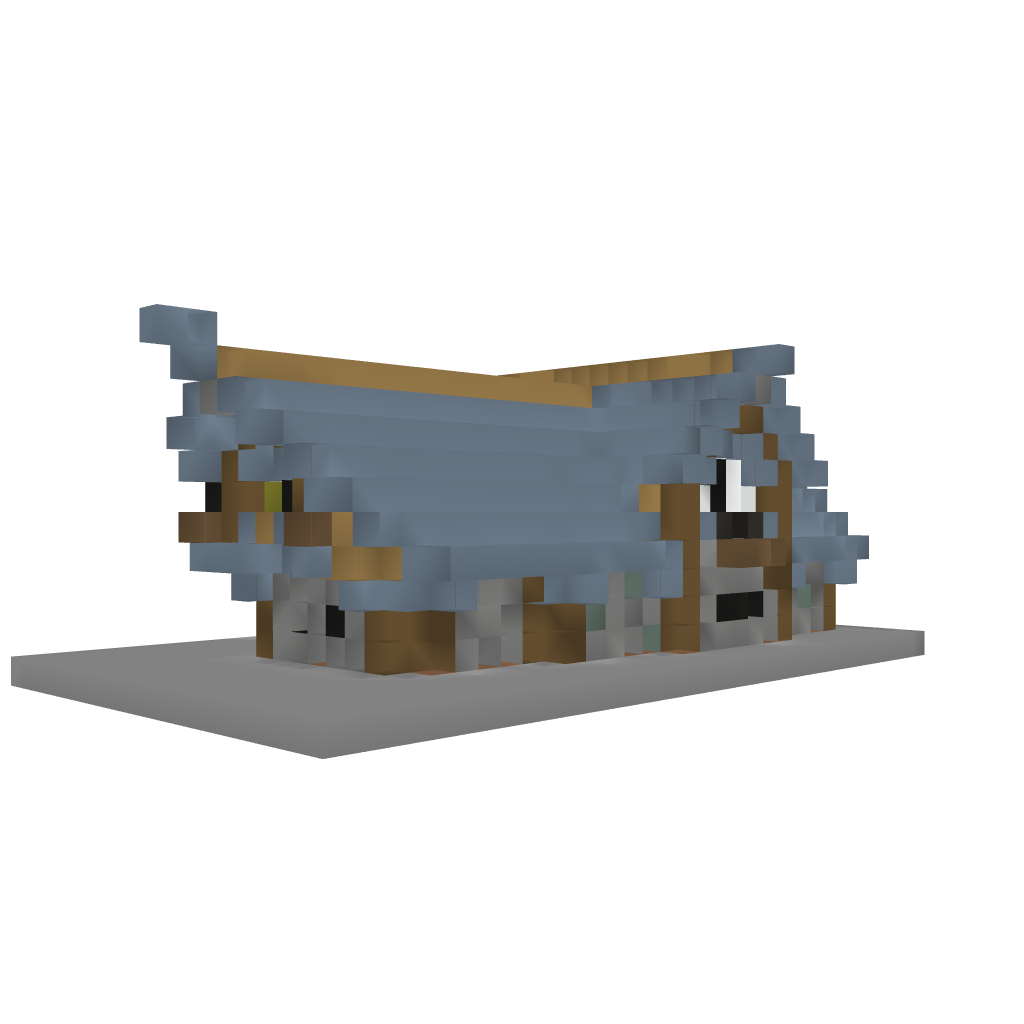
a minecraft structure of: Medieval House Abstract